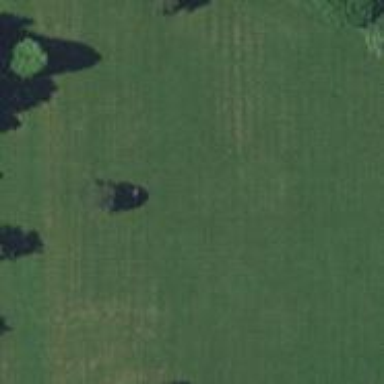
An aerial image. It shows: Disc golf tee area.